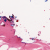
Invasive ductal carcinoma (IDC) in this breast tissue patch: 0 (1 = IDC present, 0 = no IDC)